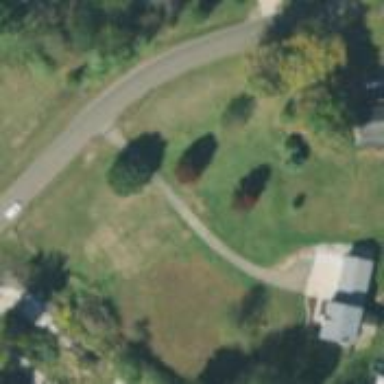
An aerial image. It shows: Driveway.